Field crop: maize
Growth stage: 2
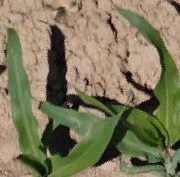
Species: maize